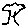
Label: tree